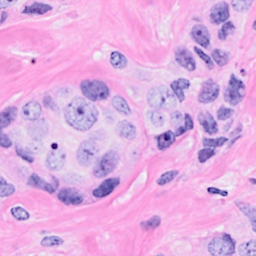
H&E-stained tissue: Breast